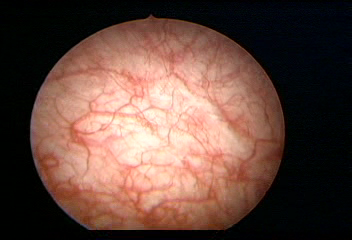
Modality: WLC
Class: Normal mucosa
Bladder cancer association: No